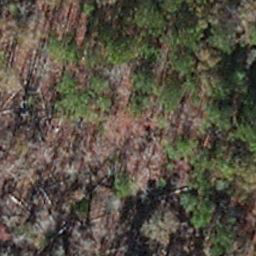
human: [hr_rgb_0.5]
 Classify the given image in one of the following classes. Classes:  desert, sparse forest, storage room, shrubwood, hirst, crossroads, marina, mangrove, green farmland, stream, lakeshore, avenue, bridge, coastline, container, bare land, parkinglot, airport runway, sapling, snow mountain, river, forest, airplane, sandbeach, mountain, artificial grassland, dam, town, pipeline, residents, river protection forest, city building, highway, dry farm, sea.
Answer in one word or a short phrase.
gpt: sapling